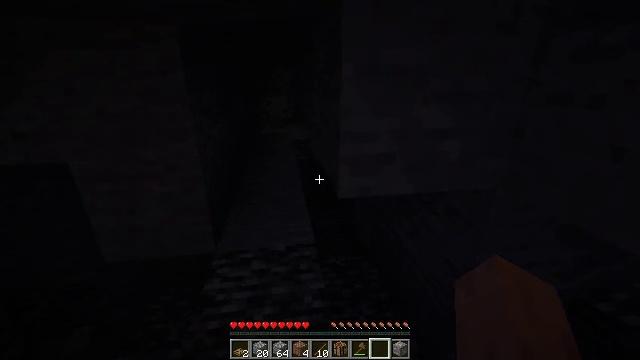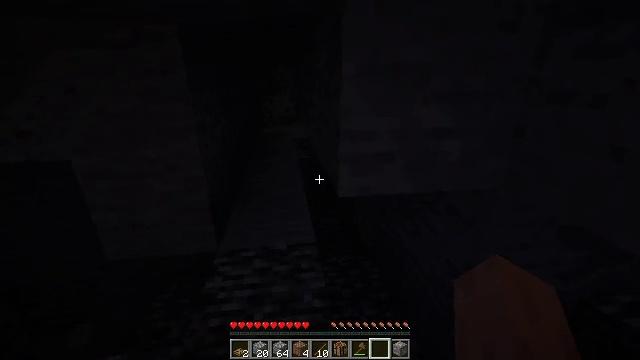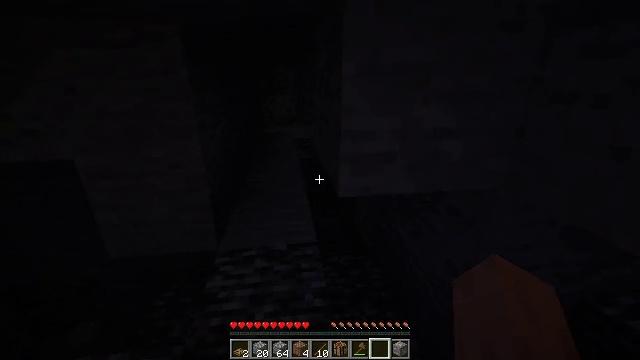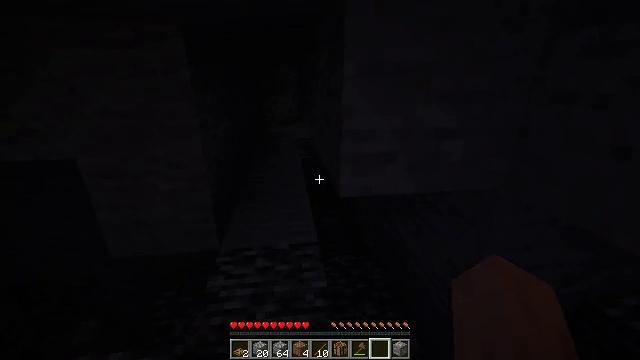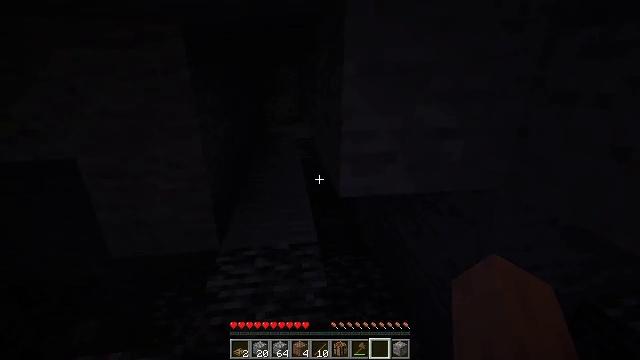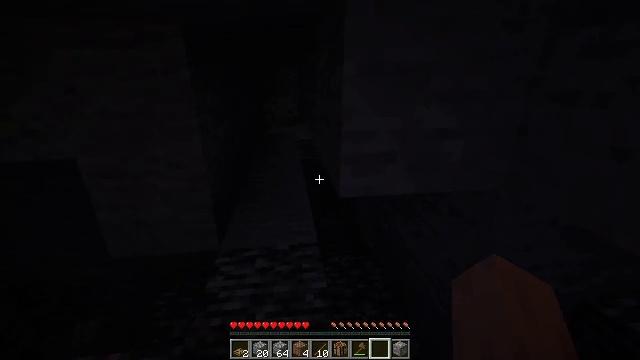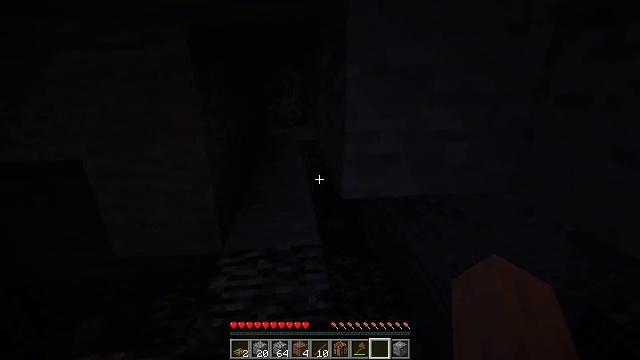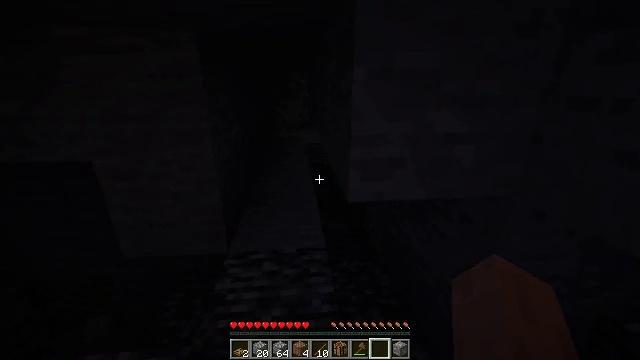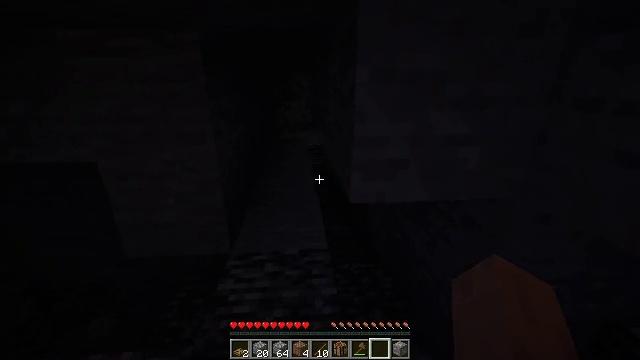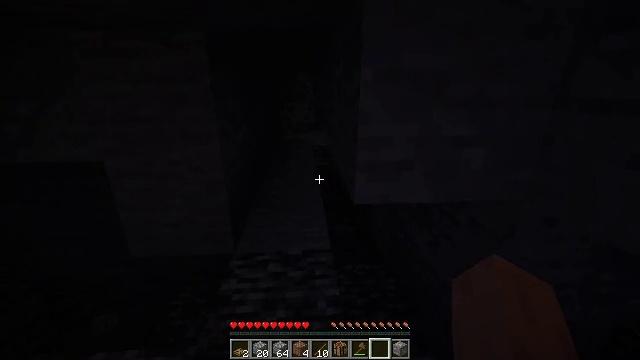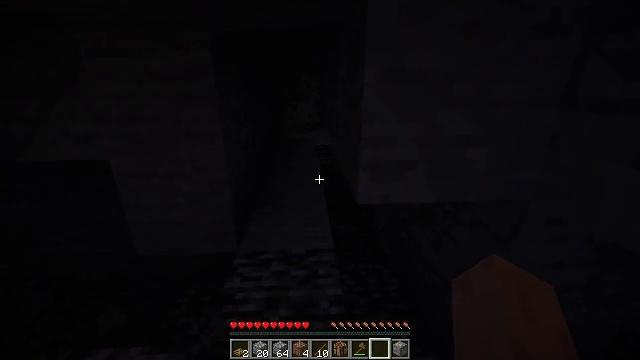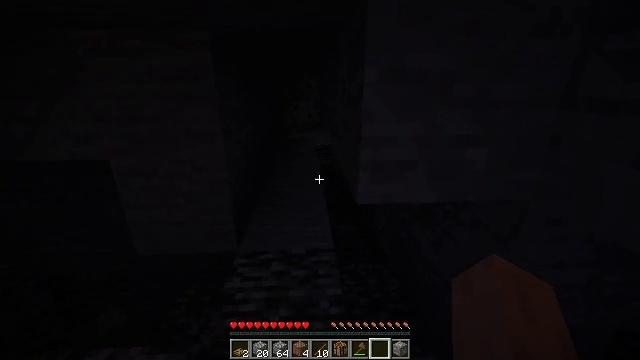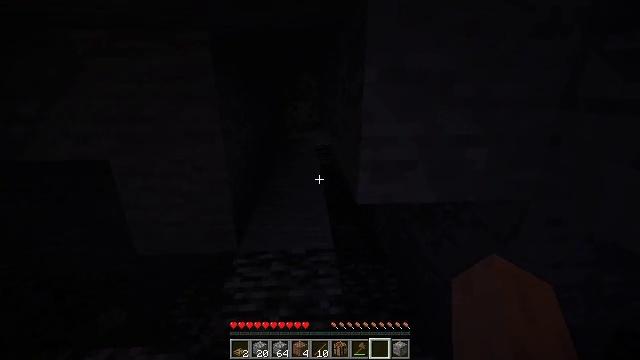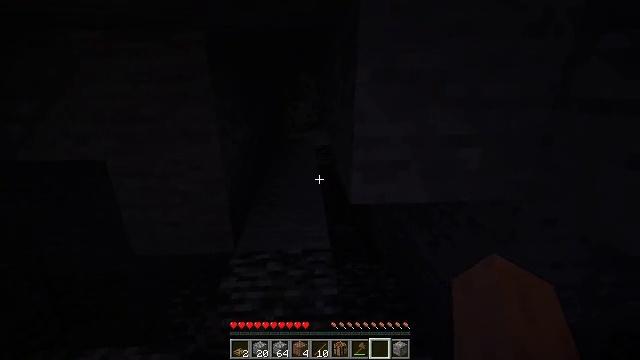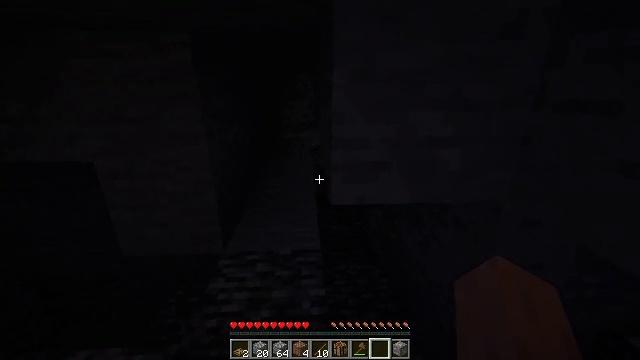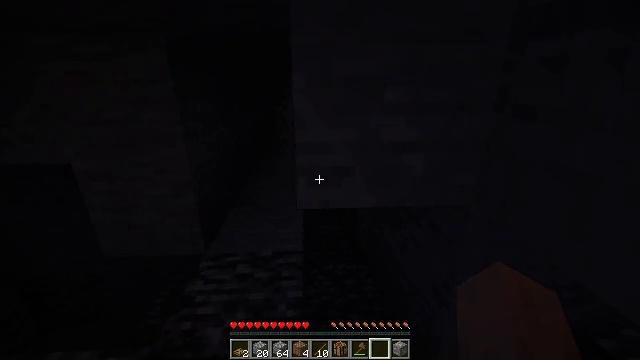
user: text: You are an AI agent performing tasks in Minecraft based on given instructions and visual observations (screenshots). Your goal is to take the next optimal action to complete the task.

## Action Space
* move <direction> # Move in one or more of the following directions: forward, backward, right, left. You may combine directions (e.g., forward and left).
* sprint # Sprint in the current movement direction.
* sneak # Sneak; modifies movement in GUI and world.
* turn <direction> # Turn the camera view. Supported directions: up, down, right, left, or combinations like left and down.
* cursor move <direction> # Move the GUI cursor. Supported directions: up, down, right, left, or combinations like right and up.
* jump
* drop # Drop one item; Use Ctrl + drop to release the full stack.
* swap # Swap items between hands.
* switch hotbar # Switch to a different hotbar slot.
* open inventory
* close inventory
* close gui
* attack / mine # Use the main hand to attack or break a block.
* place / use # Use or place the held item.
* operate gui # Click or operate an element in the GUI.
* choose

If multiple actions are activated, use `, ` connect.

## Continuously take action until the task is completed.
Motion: motion action
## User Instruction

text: craft item air
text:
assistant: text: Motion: no_op
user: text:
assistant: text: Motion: no_op
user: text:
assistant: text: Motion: no_op
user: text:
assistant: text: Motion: no_op
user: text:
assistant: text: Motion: no_op
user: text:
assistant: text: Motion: no_op
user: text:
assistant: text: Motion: turn left
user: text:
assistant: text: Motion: no_op
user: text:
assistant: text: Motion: no_op
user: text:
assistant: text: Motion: no_op
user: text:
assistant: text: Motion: no_op
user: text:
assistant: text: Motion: no_op
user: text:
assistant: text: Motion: move right
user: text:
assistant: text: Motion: move right
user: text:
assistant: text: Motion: move right
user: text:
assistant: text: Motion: move right
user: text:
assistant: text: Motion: move right
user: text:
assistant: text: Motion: move right
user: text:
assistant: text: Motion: turn left
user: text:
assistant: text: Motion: no_op
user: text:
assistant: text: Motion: no_op
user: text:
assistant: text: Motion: no_op
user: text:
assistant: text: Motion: no_op
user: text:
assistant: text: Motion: move forward
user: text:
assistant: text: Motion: move forward
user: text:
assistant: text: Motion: move forward
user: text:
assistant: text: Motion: move forward
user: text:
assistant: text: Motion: move forward
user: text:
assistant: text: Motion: no_op
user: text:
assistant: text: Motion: no_op